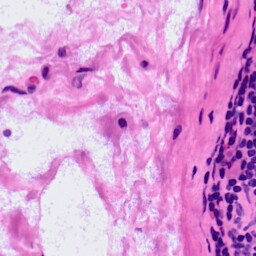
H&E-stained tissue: LymphNode